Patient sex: M
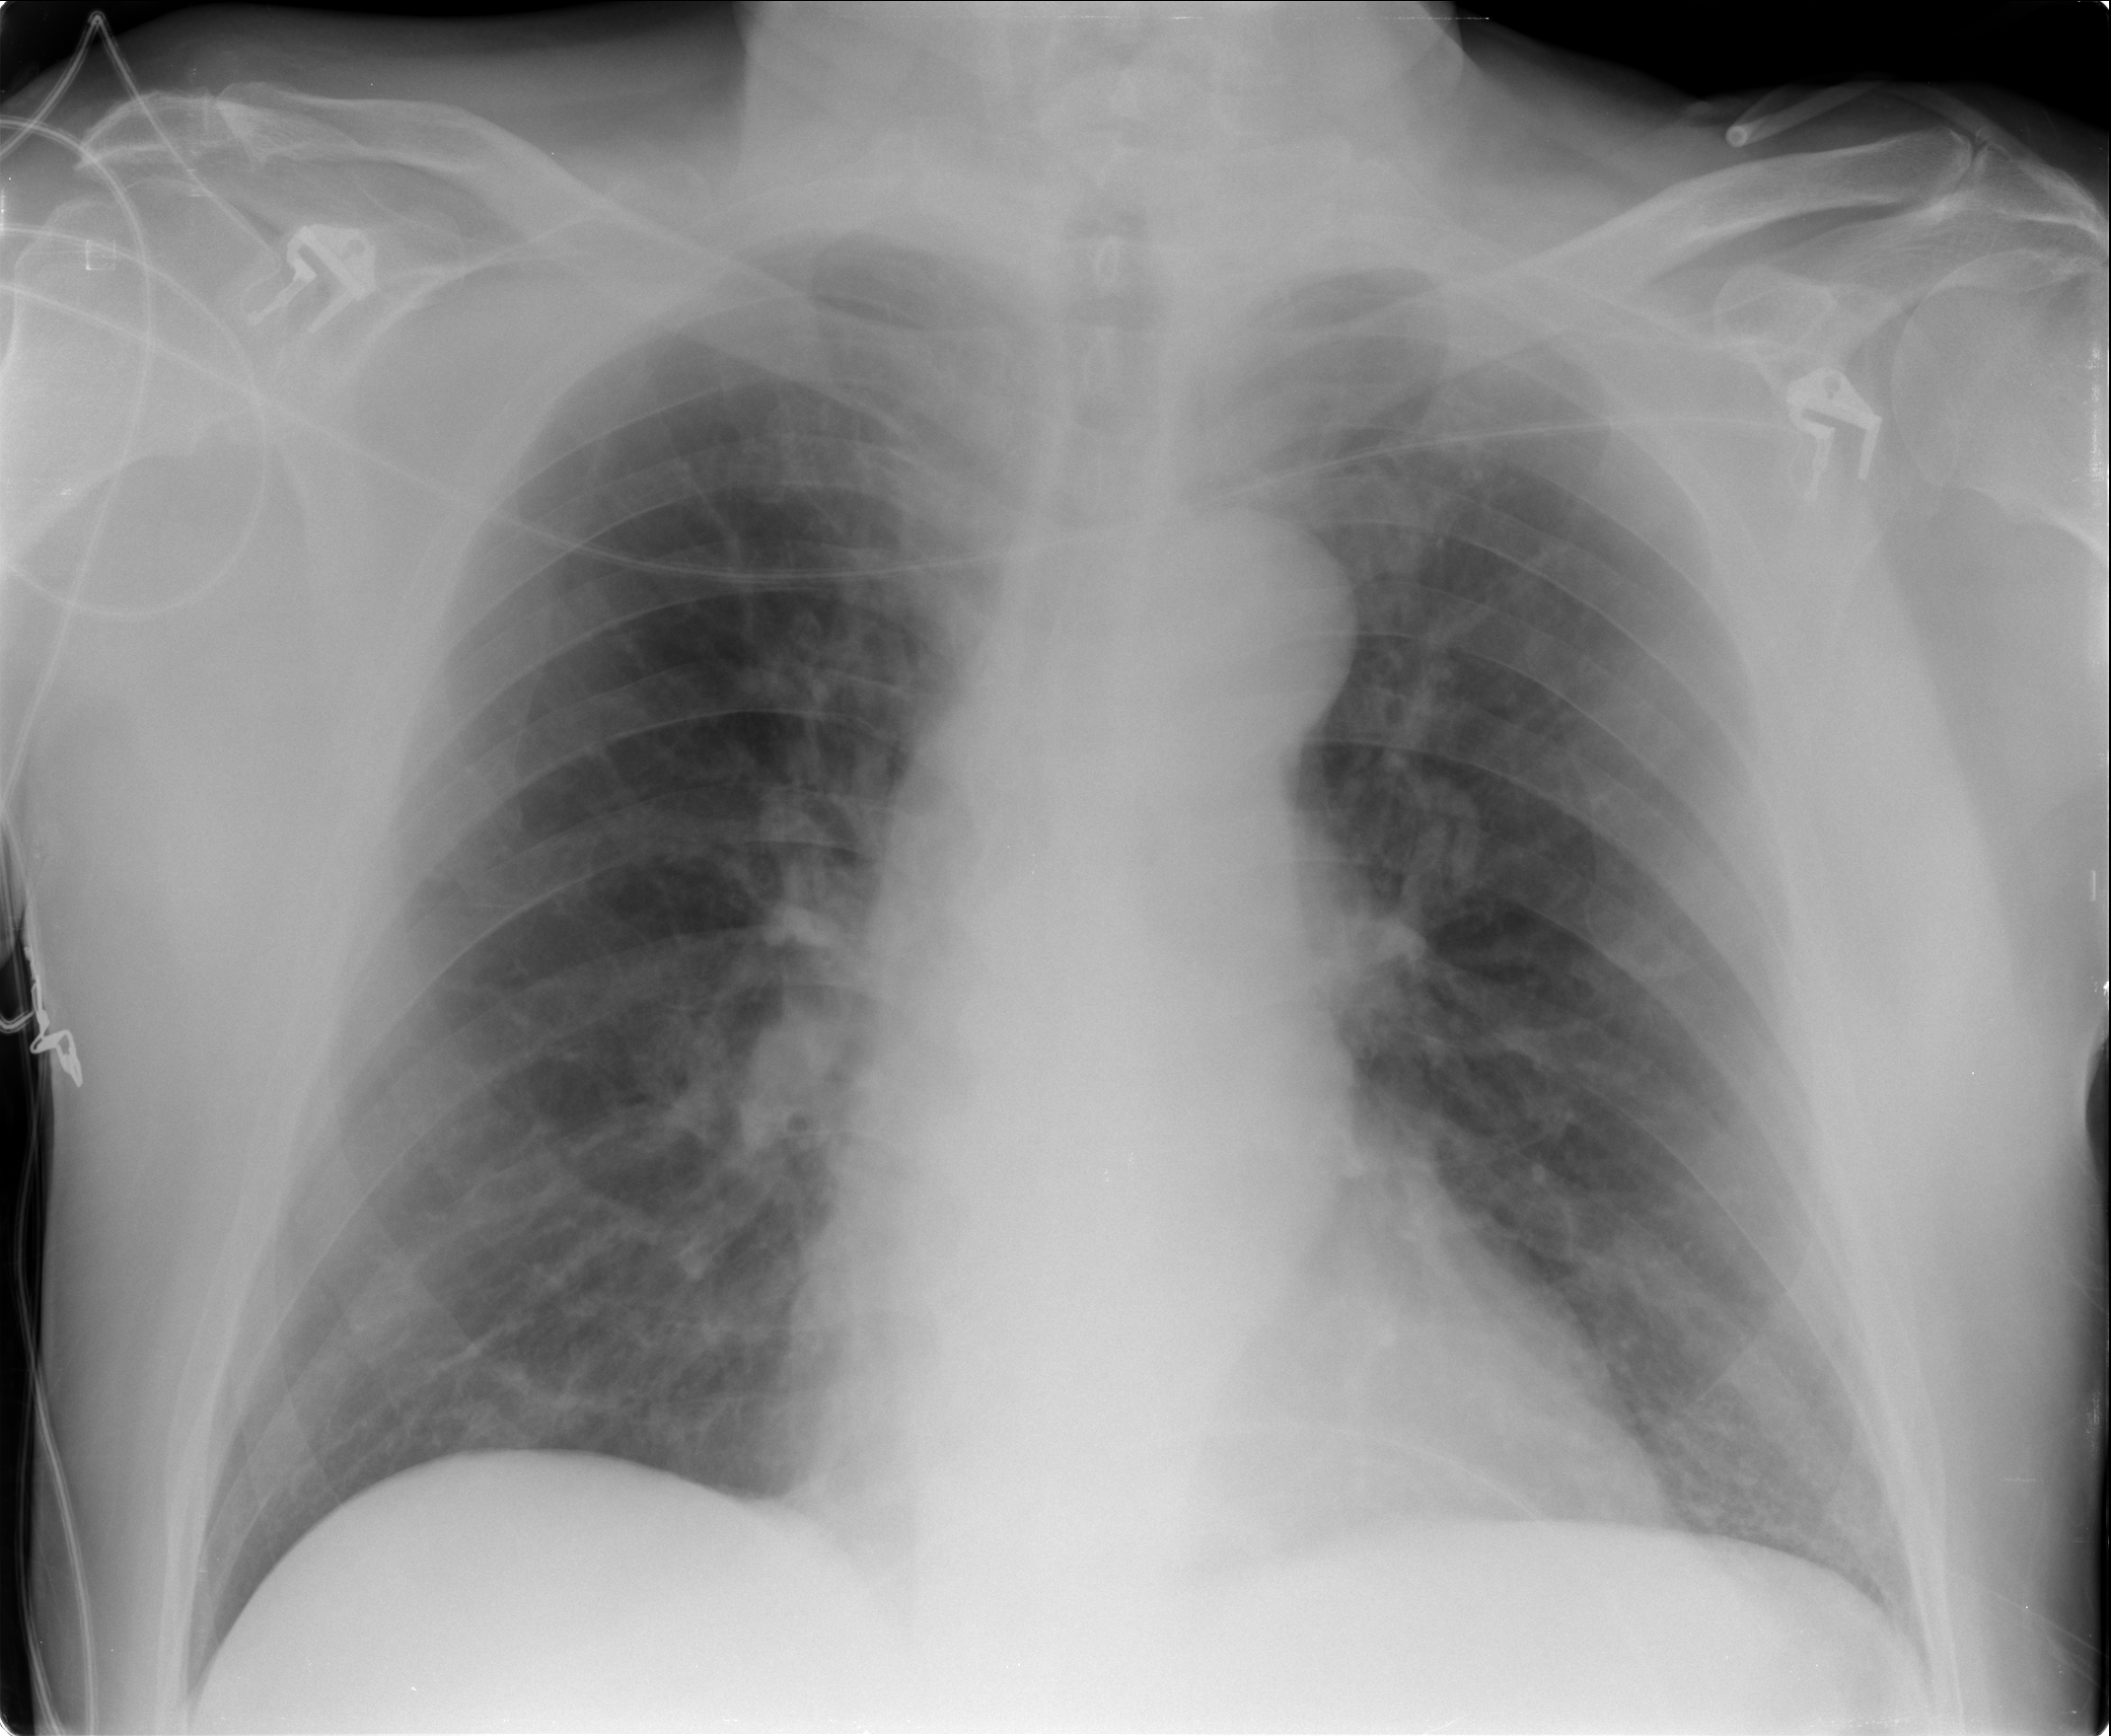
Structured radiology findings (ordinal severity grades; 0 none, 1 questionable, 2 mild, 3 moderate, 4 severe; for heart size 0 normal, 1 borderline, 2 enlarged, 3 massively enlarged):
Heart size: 0
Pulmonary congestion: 1
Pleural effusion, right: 0
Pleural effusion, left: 0
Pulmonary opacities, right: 0
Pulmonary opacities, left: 0
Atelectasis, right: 0
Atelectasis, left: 0